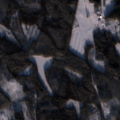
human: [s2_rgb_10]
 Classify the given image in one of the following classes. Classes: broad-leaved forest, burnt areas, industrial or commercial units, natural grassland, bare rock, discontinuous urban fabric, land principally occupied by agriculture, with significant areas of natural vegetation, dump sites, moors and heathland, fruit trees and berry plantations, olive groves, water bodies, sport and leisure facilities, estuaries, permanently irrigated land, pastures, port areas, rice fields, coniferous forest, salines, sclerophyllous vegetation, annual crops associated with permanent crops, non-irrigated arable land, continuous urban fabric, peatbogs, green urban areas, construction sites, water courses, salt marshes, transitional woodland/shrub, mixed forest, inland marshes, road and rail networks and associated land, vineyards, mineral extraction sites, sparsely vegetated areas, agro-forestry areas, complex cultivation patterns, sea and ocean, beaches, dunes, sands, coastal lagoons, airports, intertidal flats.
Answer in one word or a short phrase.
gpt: coniferous forest, mixed forest, transitional woodland/shrub, water bodies